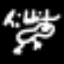
Label: frog